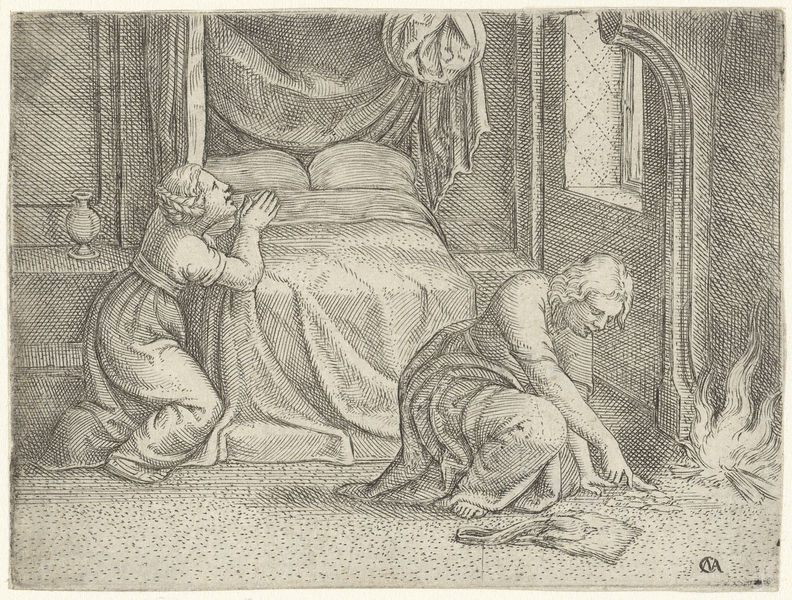
Titel: Huwelijksnacht van Tobias en Sara
Künstler: Cornelis Massijs
Standort: Amsterdam
Institution: Rijksmuseum
Schlagwörter: feuer, mann, frauen, fenster, frau, kleid, kleider, raum, tische, zeichnung, zimmer, haus, tuch, teppich, wand, signatur, vorhang, boden, tücher, decke, vase, papier, graphik, kissen, zopf, bett, bettdecke, schlafzimmer, laken, gefäß, kohle, druck, druckgraphik, schraffur, radierung, knien, tasche, gebet, seriendruck, wandvorsprung, 1600, 1700, caa, aca